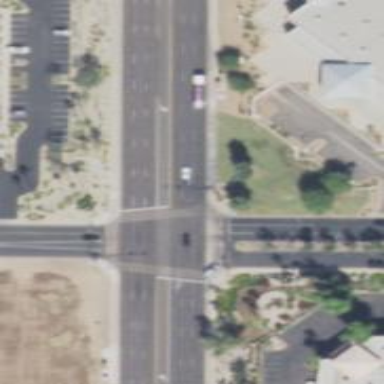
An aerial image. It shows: Solid stop line on the road marking.